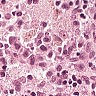
Metastatic tissue present: no